Field crop: maize
Growth stage: 2
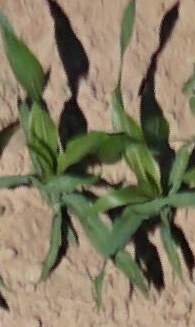
Species: maize